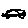
Label: car